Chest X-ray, PA view. Patient: 67 years old, sex M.
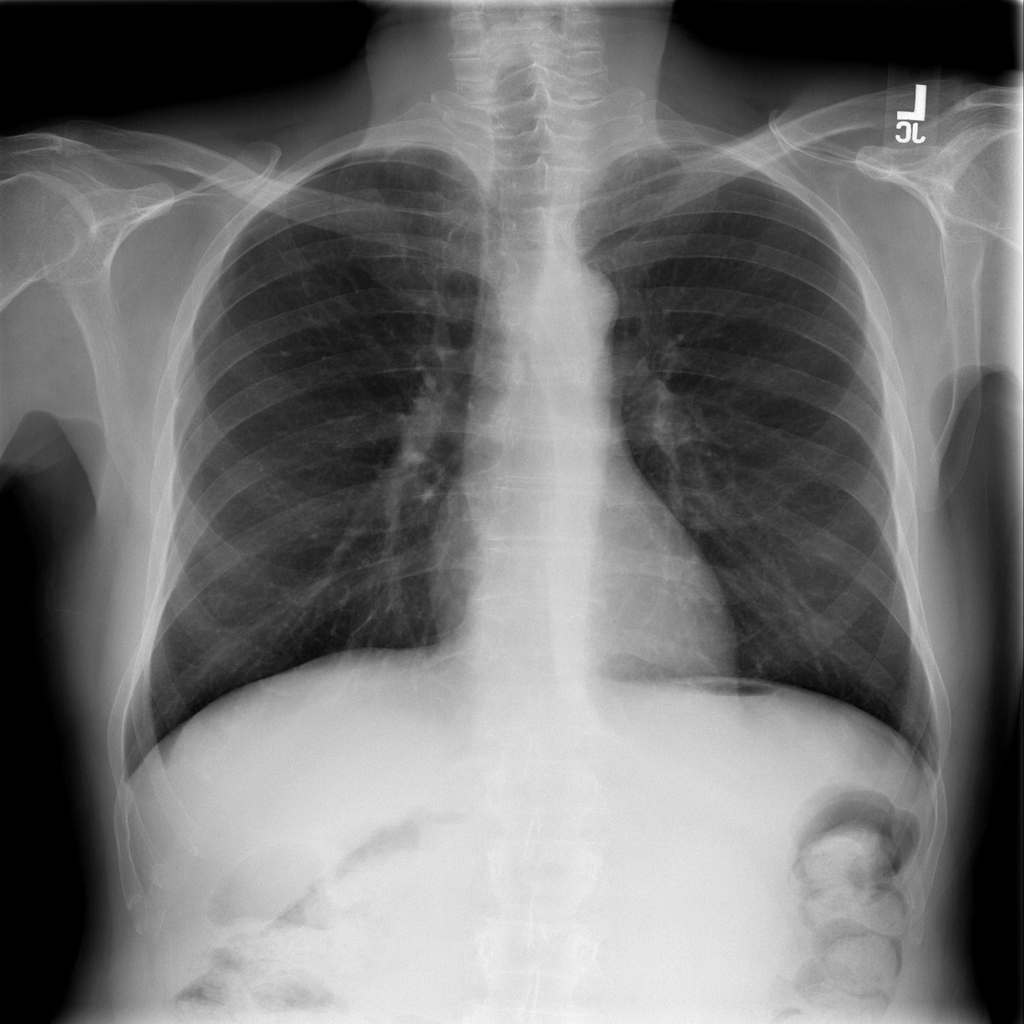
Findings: No Finding